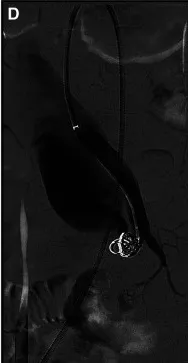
Digital subtraction angiography of endovascular procedure. (D) Two more Interlock coils were inserted for embolization.
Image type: radiology (ct)